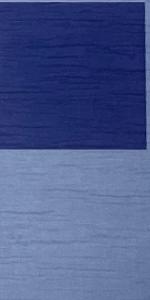
Label: Empty